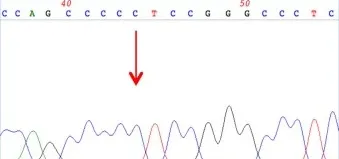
100-200 ng of genomic DNA was extracted from FFPE thyroid tissues . Subjected to TERT promoter amplification. By PCR as described in Dono et al.
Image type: pathology (fish)